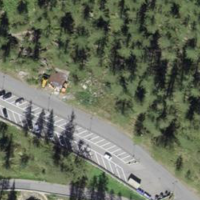
EUNIS habitat code: 41
Species observed at this site:
Heracleum sphondylium